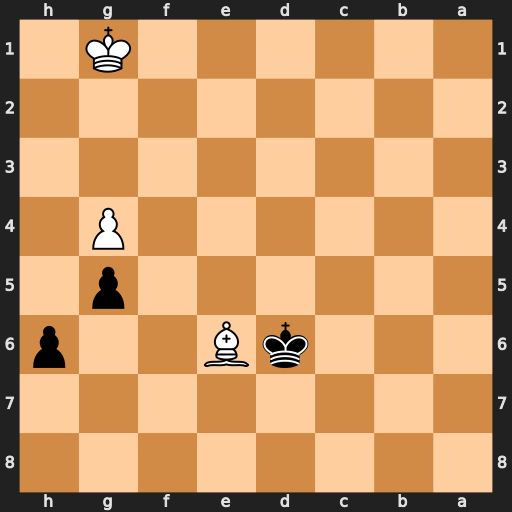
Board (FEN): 8/8/3kB2p/6p1/6P1/8/8/6K1
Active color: b
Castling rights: -
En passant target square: -
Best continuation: Kxe6 Kf2 Kd5 Ke3 Ke5